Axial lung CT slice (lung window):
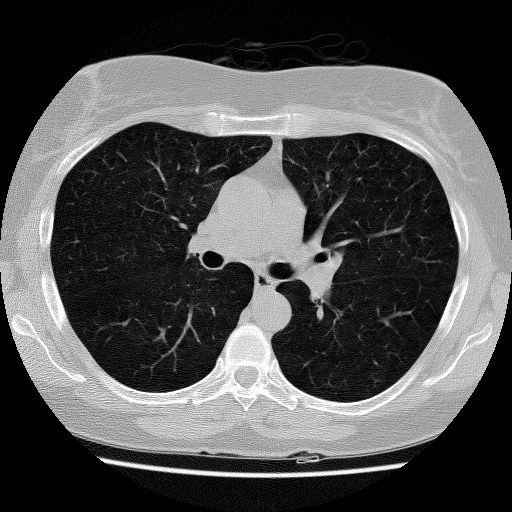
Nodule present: no